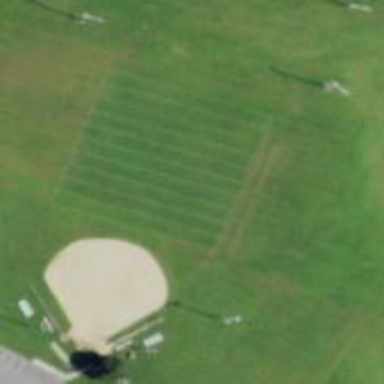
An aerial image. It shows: Baseball pitch for leisure and sports activities.